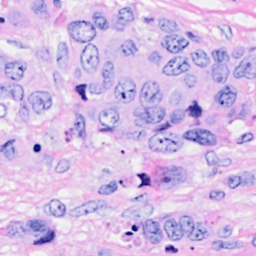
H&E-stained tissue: Breast